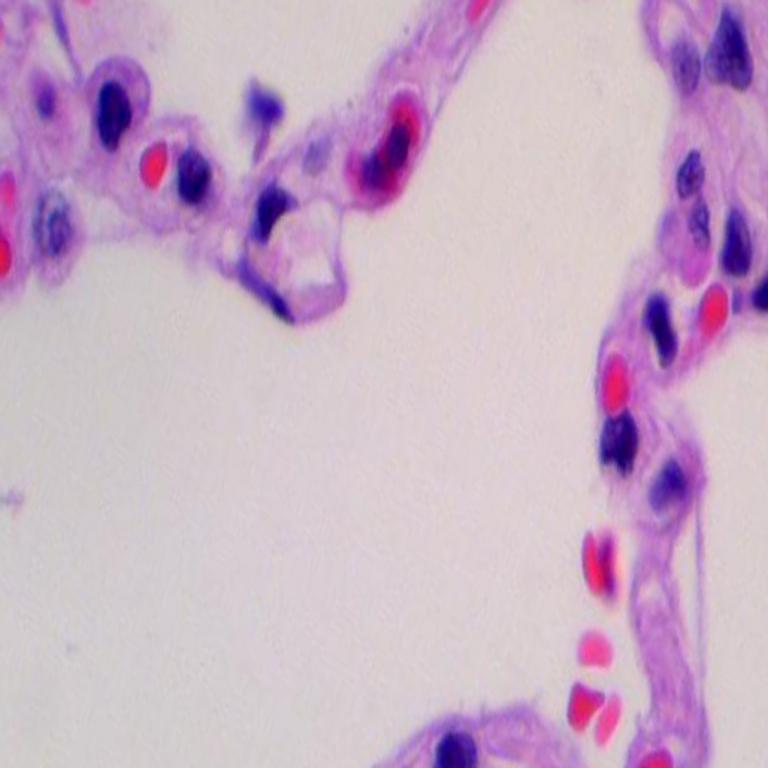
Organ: lung
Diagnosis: benign